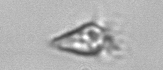
Label: Paratontonia_gracillima